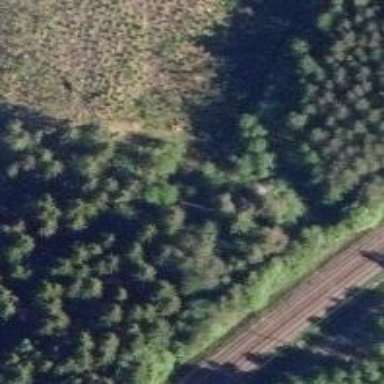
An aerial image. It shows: Fallen tree obstructing the path.